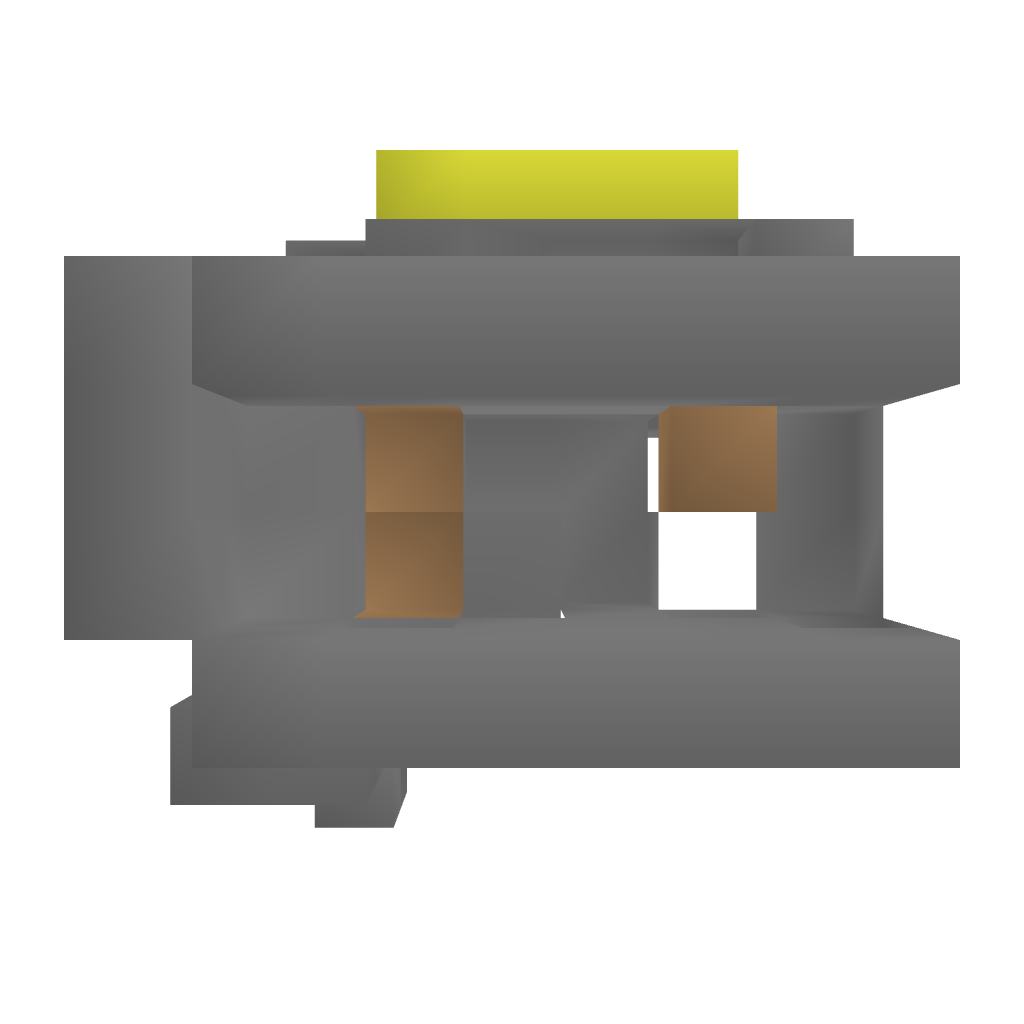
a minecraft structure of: Chicken Farm+Cooker #2 bad low quality